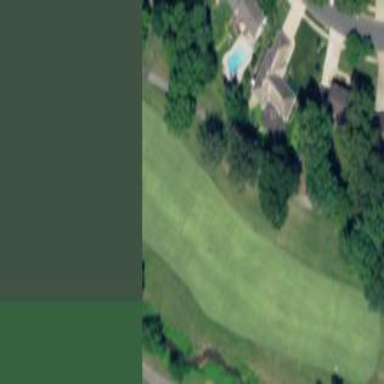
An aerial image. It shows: Golf fairway surrounded by grass.